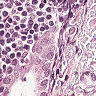
Metastatic tissue present: yes